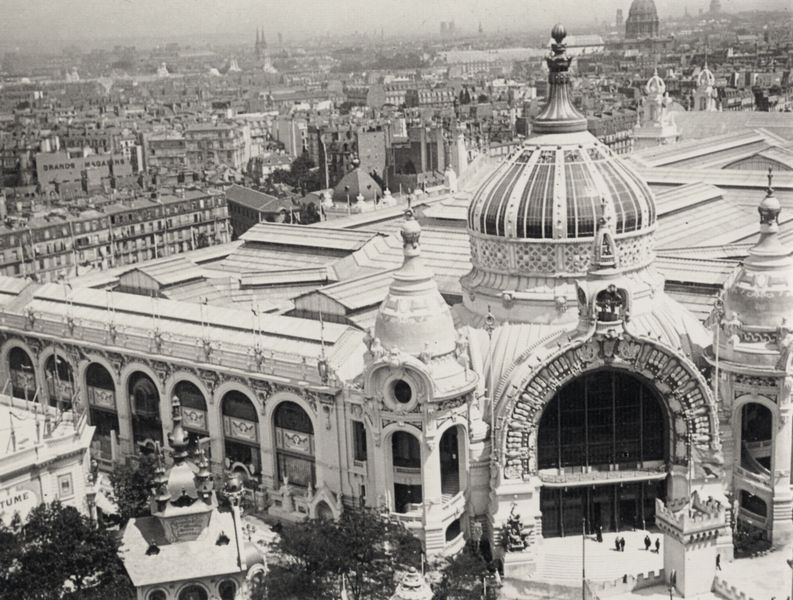
Titel: Pavillon von Bergbau und Metallurgie. Links der Palais des Costumes; in der Ferne Notre Dame und der Dôme des Invalides
Künstler: Francois Emile Zola
Schlagwörter: baum, himmel, weiß, bäume, landschaft, menschen, stadt, fenster, frankreich, glas, grau, holz, marmor, paris, schwarz, strasse, tür, dach, gebäude, haus, schloss, leute, architektur, spitze, stein, weit, ferne, häuser, kirche, spitzen, rund, turm, schrift, ansicht, bogen, fassade, perspektive, dächer, giebel, markt, platz, besucher, vogelperspektive, rundbogen, kuppel, treppe, ornamente, uhr, metall, stufen, tor, zinnen, halle, foto, fotografie, kirchen, oben, panorama, stadtansicht, straßen, bögen, eingang, berlin, kuppeln, moschee, orientalisch, türme, palast, palazzo, torbogen, dom, groß, schwarz weiss, bahnhof, arkaden, kathedrale, rom, photo, portal, eiß, schwarzw, residenz, rundbögen, historismus, tempel, pavillon, museum, empire, london, block, prunk, orangerie, stahl, weltausstellung, bau, ovale, baäume, basilika, gallerie, zinne, tympanon, invalidendom, wei´, stadtbild, hallen, hausdach, komplex, markthalle, metropole, luftbild, gare du nord, synagoge, kaufhaus, orientalism, gro´stadt, vogelansicht, world exposition, 19. jahrhundert, 1906, ausstellungshalle, ausstellungshall, stadtb8ild, geborangerie, einkaufspassage, landschadr, kuppel orientalisch tor